Field crop: maize
Growth stage: 2
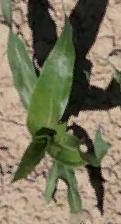
Species: maize